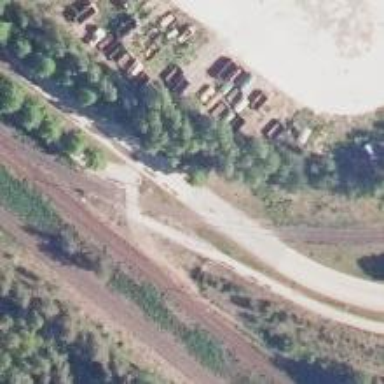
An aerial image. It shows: Level crossing along the railway.